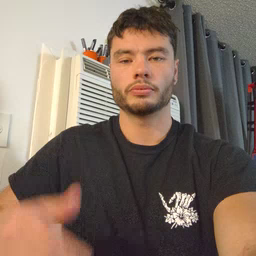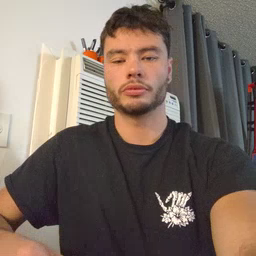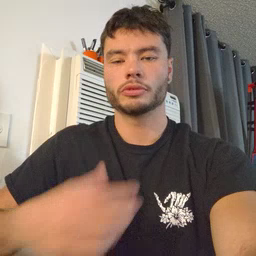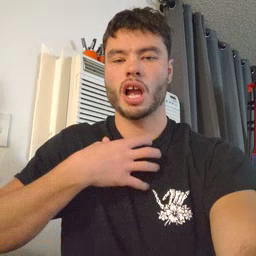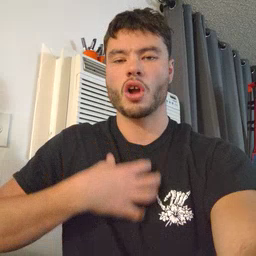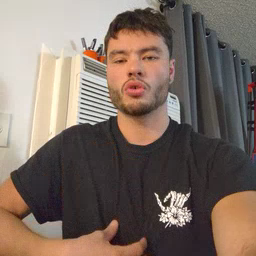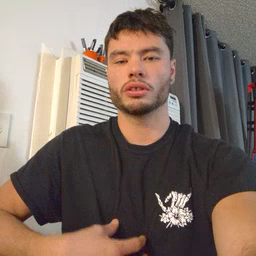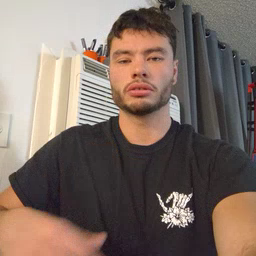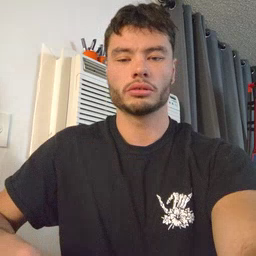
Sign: hungry